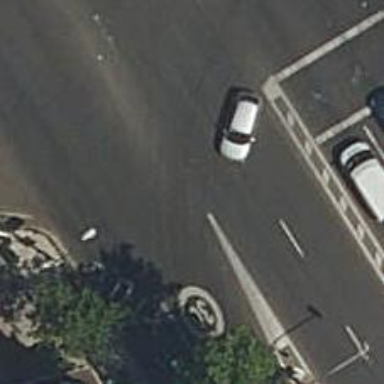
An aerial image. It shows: Road crossing with traffic signals.